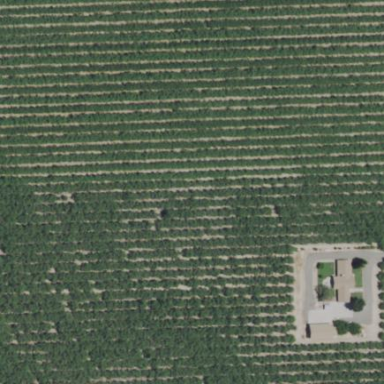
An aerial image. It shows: Vineyard.